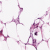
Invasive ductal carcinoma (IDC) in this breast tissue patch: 0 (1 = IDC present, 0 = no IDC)